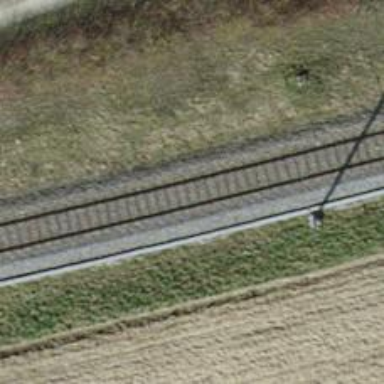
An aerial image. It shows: Single railway track with electrification through contact line.